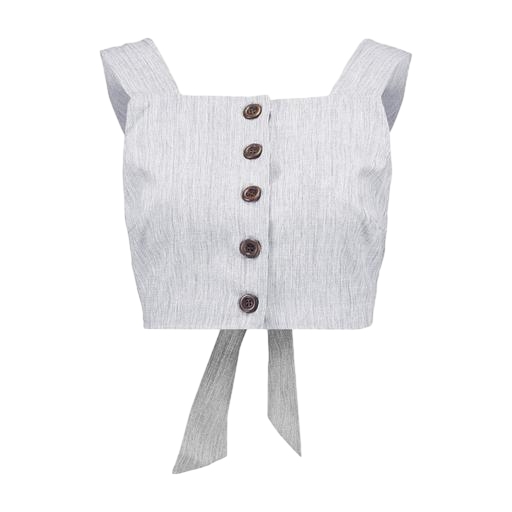
gray crop vest top lacing, gray azura button-down top, blue button-back crop top, white background